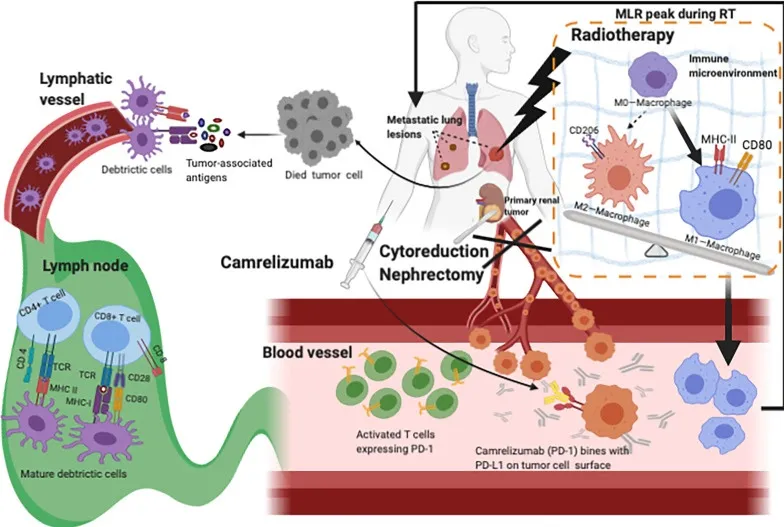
Hypothesis for the mechanism of Camrelizumab combined with CN and RT. RT destroys tumor cells so that more tumor-associated antigens can be released and recognized by tissue-resident DCs, accelerating the activation of T cells which increases the rate of activated T cells. With CN decreasing the TB, enough Camrelizumab could combine with PD-L1 expressed on tumor cells, so that T cells avoid being suppressed and work. During Camrelizumab prescription, radiation may change the microenvironment which might convert more M0-macrophages into M1-macrophages. More activated T cells and M1-macrophages wandered in blood vessels, which can account for pseudoprogression and abscopal effect. CN, cytoreductive nephrectomy; RT, radiotherapy; DCs, dendritic cells; TB, tumor burden; PD-L1, programmed cell death receptor-ligand 1.
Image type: pathology (h&e)